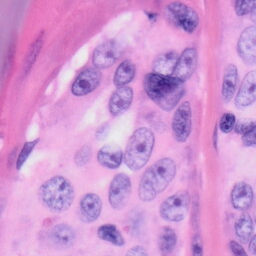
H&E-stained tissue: Skin